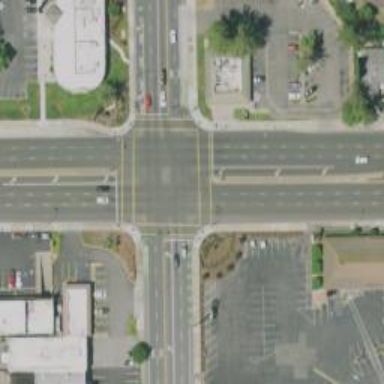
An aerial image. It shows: Solid stop line on the road.